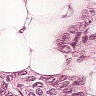
Metastatic tissue present: yes